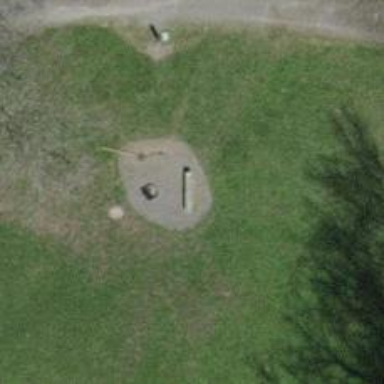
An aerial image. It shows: Brown bench in the vicinity.